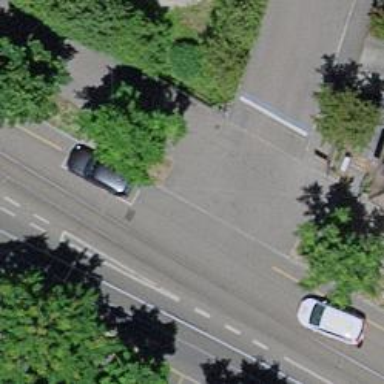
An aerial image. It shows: Residential road with asphalt surface and separate sidewalk.